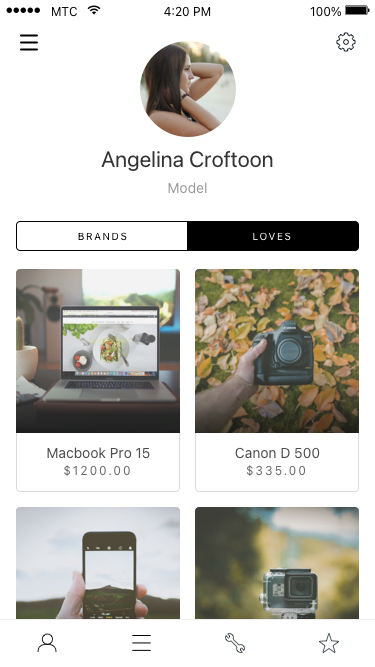
Text in this UI design:
Model
Angelina Croftoon